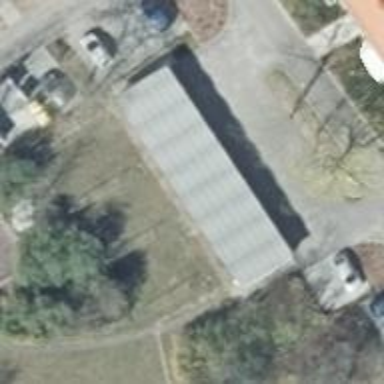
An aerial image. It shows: Group of garages.